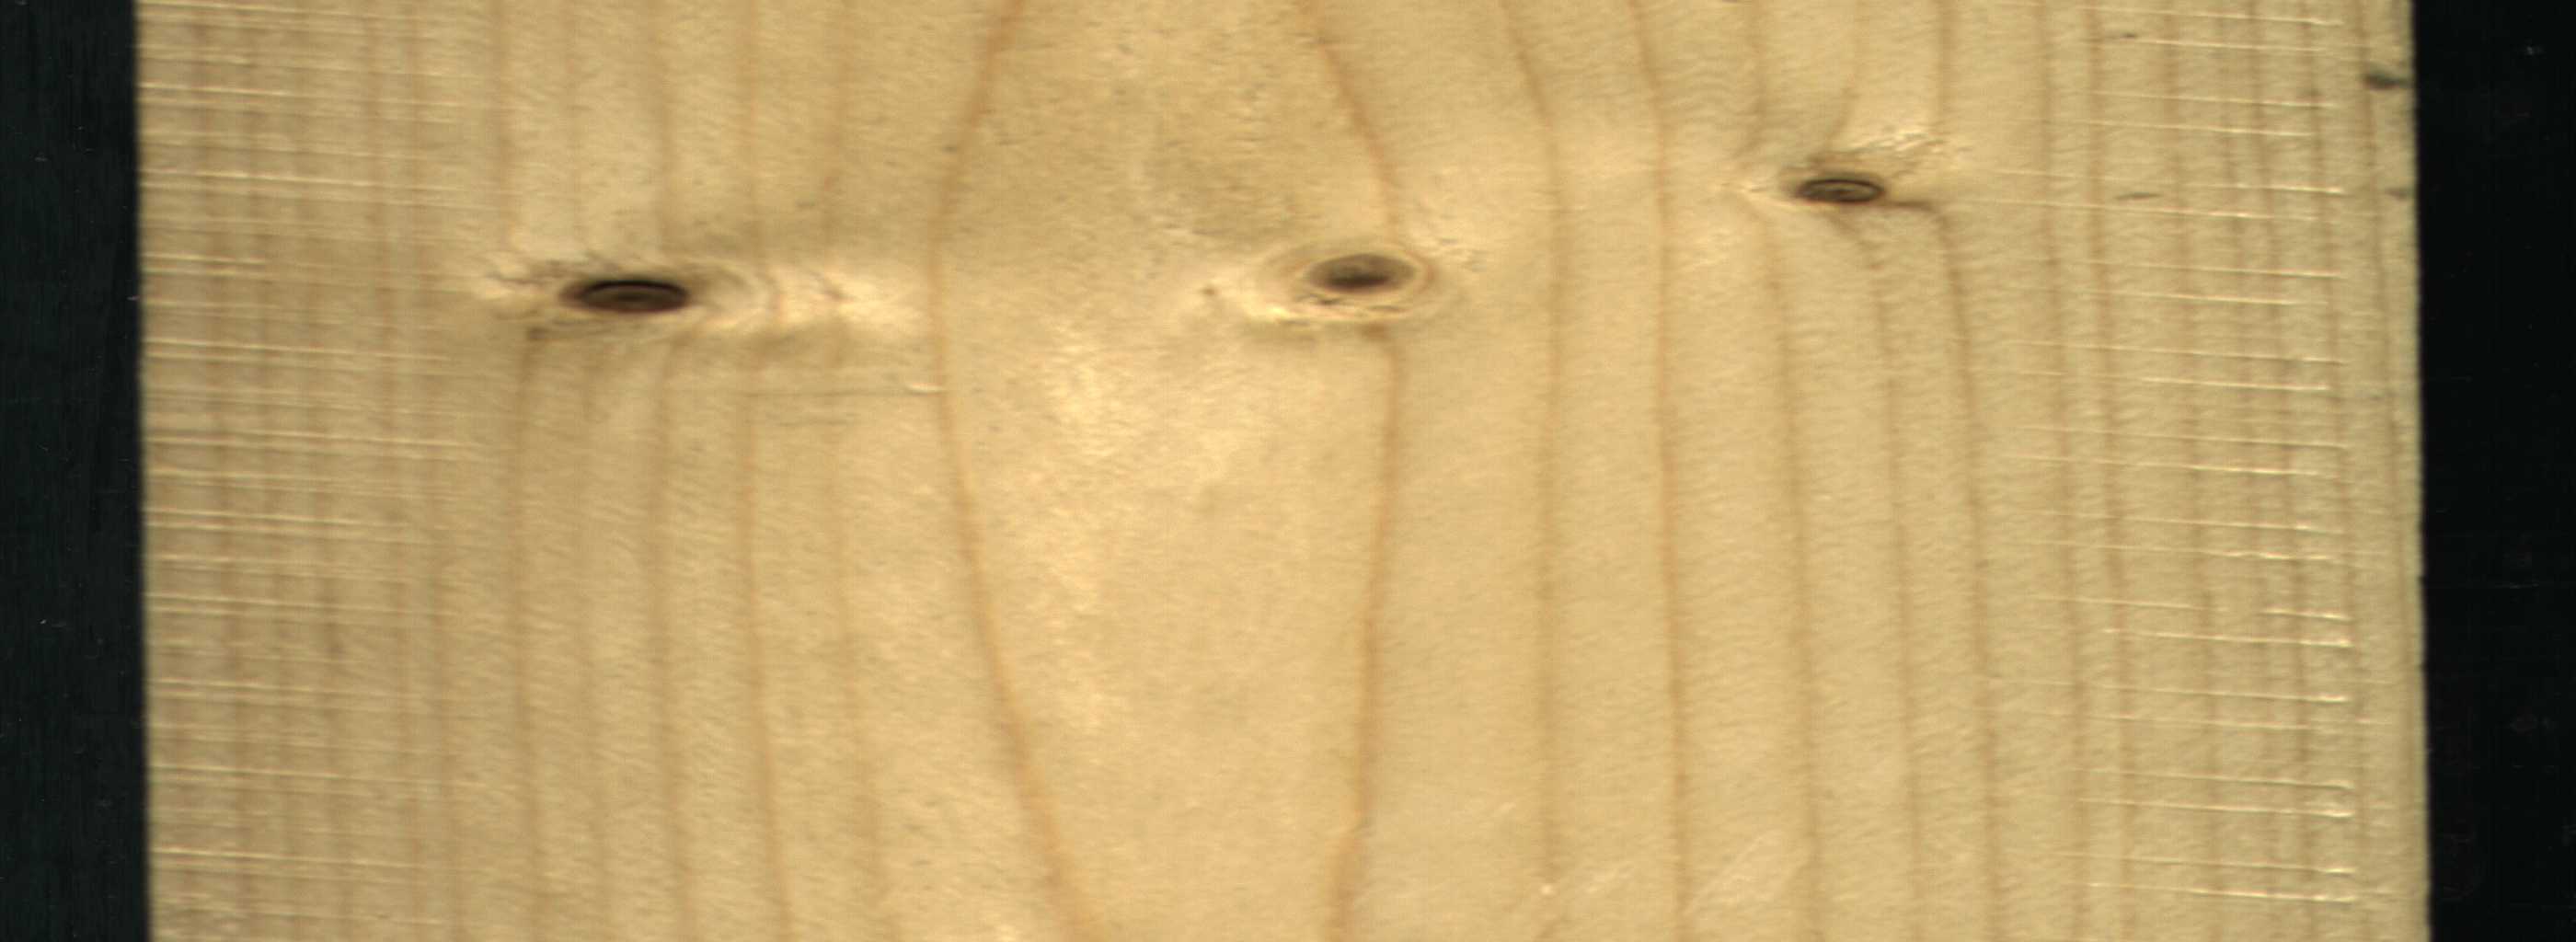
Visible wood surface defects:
Dead_Knot
Dead_Knot
Live_Knot